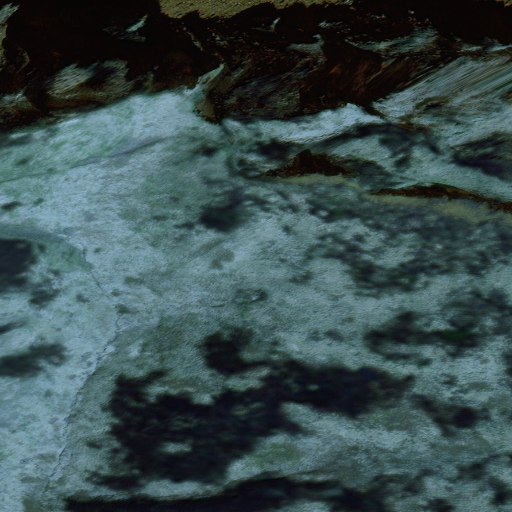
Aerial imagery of island in Alaska named John Island containing only unknown